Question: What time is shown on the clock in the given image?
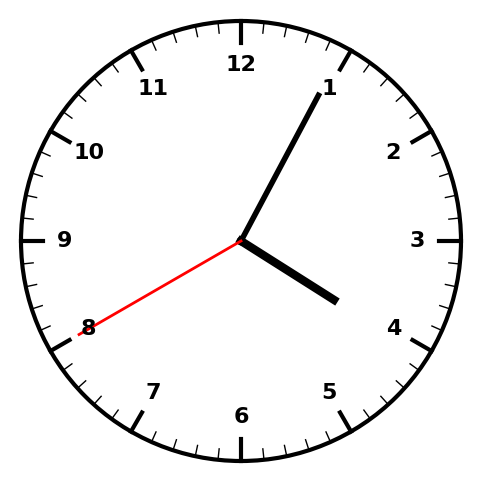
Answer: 04:04:40